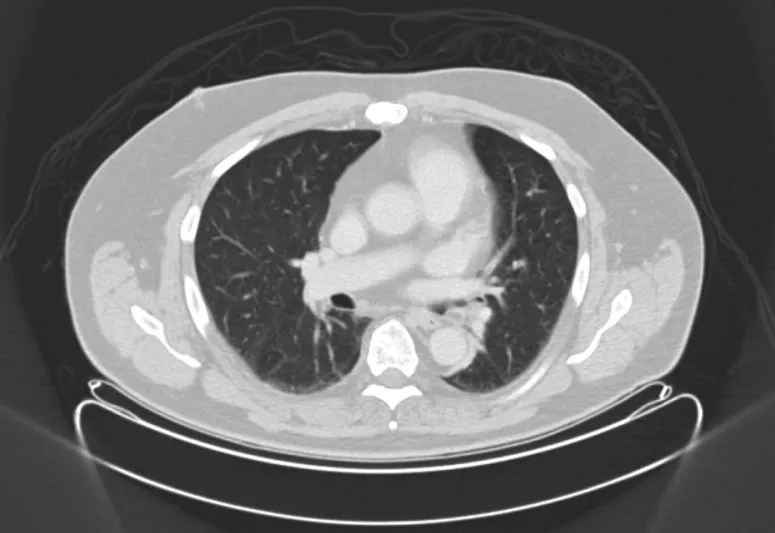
Chest CT before treatment, showing a lesion inside the left bronchial system.
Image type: radiology (ct)